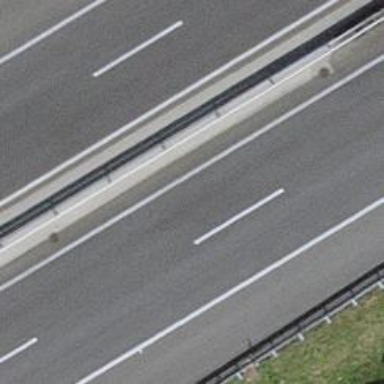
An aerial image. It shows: Motorway.